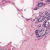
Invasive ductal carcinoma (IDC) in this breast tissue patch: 0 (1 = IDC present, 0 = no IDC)